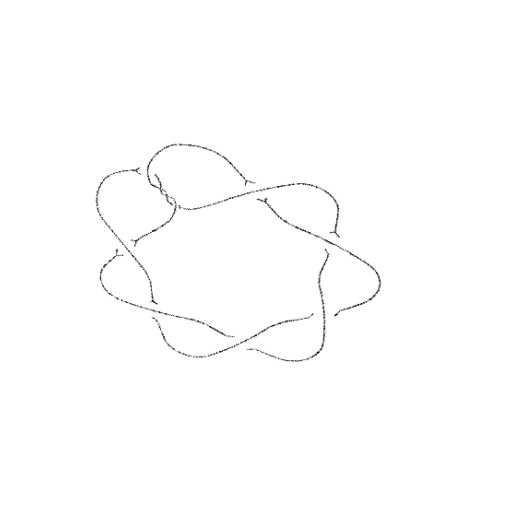
Crossing number: 10